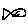
Label: fish